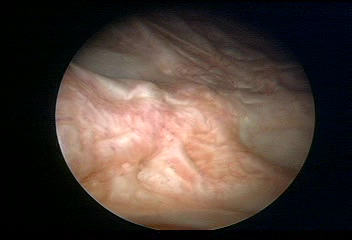
Modality: WLC
Class: Normal mucosa
Bladder cancer association: No